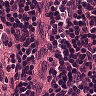
Metastatic tissue present: no